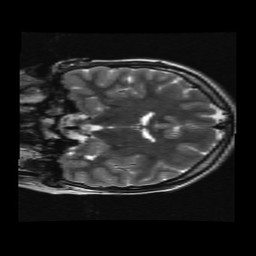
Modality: T2w
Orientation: coronal
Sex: female
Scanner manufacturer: ge
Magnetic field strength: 3 T
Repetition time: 5 s
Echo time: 0.1007 s